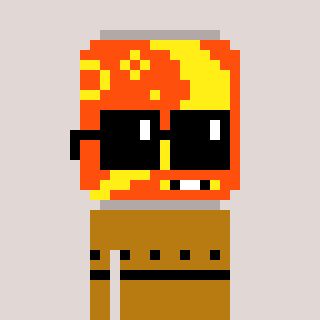
a pixel art character with square black sunglasses, a pop-shaped head and a gold-colored body on a warm background